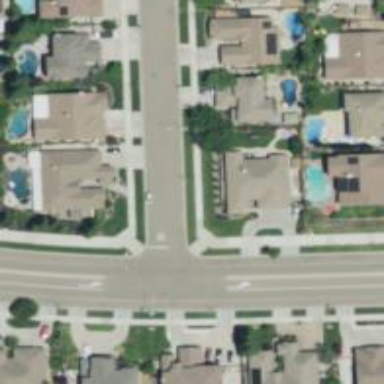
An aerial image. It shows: Unmarked road crossing.